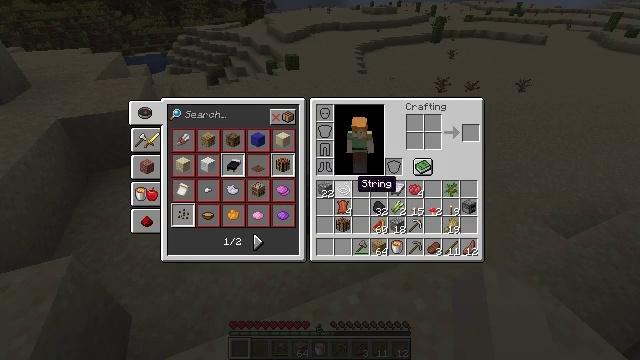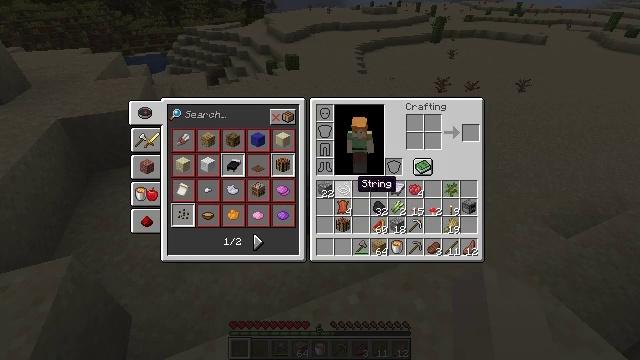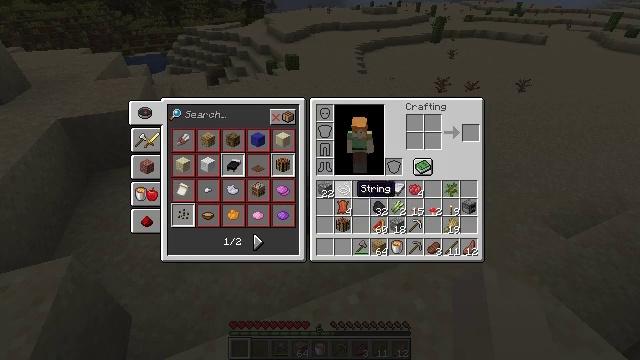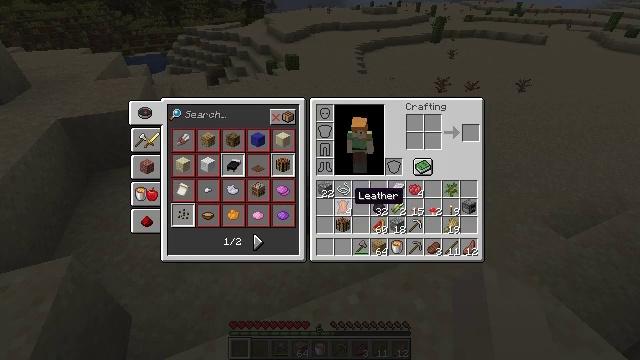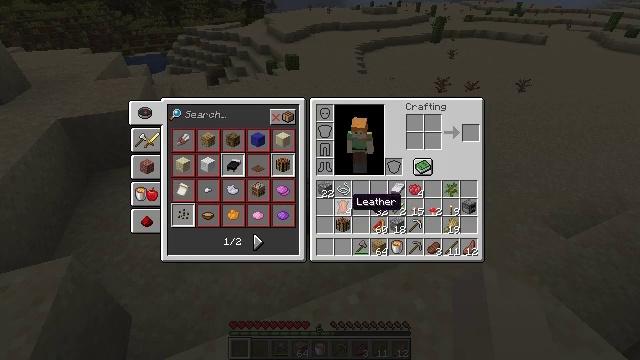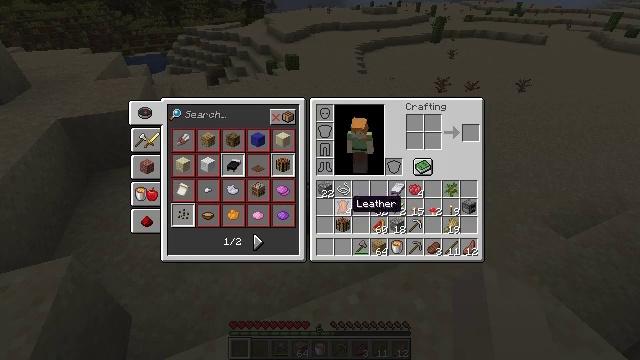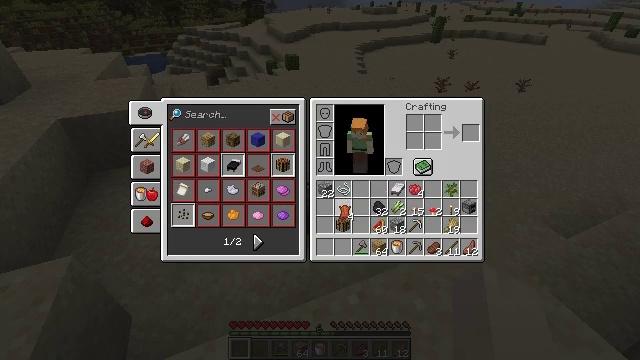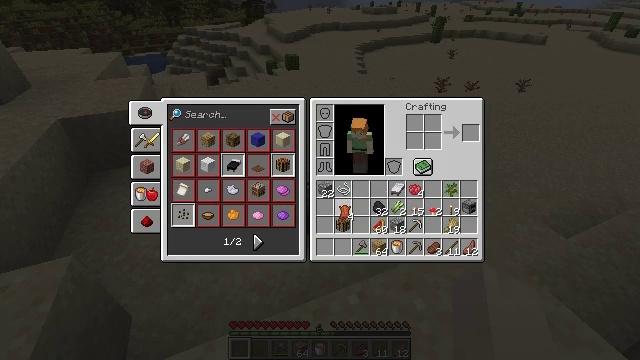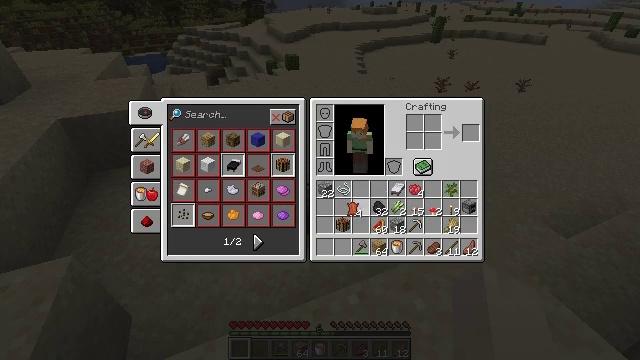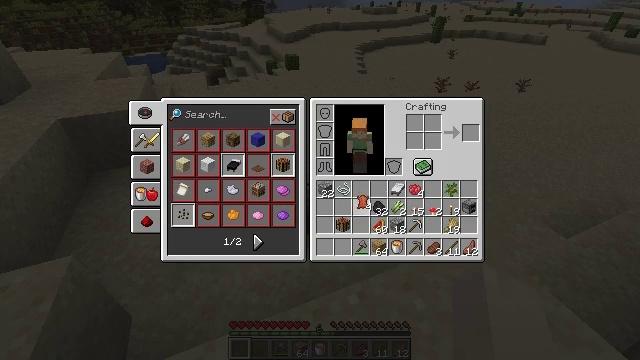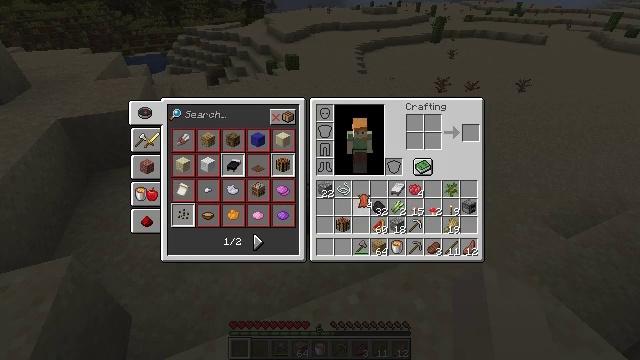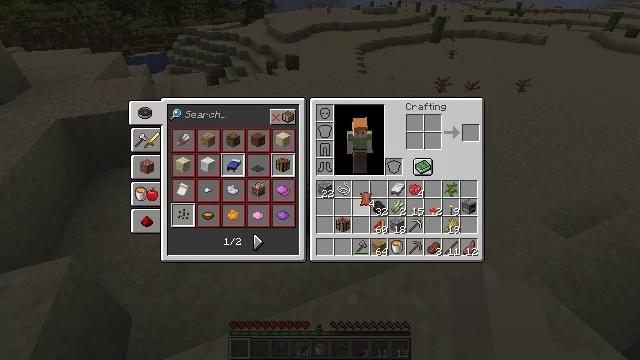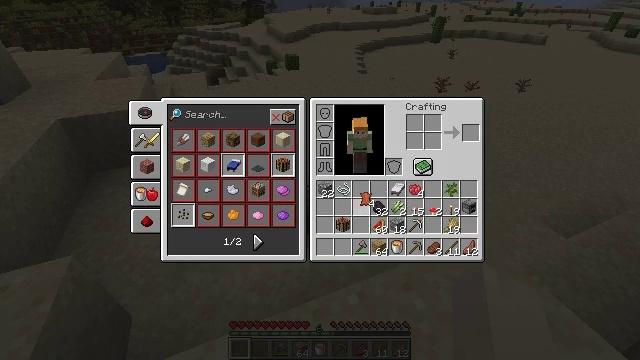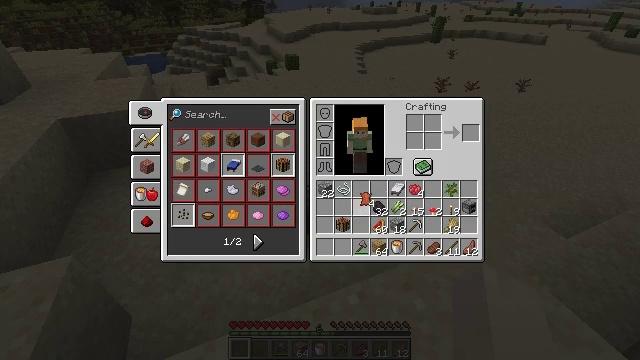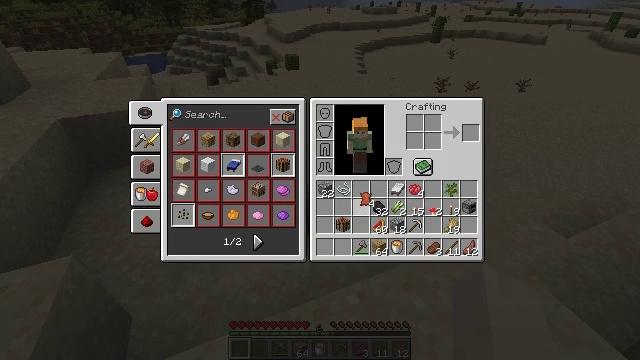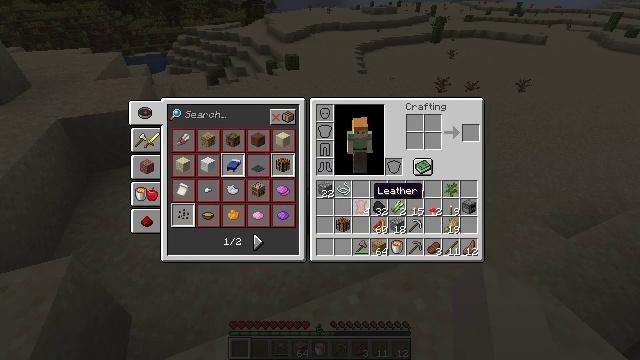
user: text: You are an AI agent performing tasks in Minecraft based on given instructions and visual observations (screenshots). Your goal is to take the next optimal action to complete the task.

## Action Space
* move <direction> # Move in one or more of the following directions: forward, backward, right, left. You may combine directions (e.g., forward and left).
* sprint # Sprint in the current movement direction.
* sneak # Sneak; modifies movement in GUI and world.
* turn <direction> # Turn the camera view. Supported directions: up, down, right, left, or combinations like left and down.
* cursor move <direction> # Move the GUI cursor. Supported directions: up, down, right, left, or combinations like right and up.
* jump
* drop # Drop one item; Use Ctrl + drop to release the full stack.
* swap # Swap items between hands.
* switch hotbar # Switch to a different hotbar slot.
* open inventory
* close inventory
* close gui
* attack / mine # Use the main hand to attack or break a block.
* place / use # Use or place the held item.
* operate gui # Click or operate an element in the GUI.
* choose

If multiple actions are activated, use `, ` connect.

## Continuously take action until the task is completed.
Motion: motion action
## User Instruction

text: Gather melon for food.
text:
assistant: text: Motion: no_op
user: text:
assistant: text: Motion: no_op
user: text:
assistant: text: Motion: no_op
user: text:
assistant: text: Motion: no_op
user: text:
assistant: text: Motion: no_op
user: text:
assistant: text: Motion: operate gui
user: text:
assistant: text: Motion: operate gui
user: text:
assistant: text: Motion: cursor move right, operate gui
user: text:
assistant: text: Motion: cursor move right
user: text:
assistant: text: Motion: no_op
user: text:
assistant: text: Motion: no_op
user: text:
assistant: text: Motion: operate gui
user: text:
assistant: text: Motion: operate gui
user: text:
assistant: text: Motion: operate gui
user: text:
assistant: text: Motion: no_op
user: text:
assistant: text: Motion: no_op
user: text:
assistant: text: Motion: no_op
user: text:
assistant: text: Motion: no_op
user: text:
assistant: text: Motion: no_op
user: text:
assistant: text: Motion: no_op
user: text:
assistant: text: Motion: cursor move down
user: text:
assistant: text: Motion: no_op
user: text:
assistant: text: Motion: no_op
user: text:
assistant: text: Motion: no_op
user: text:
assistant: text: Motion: no_op
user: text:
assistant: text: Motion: operate gui
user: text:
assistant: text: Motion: operate gui
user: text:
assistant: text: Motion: no_op
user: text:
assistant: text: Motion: cursor move left
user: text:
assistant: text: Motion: cursor move left and up